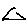
Label: triangle